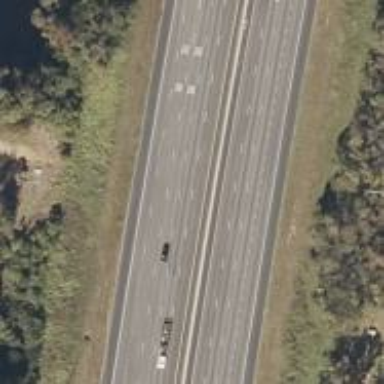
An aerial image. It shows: Asphalt motorway.